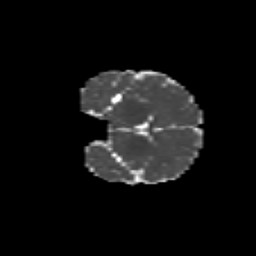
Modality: MD
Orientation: coronal
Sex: male
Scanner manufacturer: siemens
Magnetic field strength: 3 T
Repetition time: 5 s
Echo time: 0.071 s